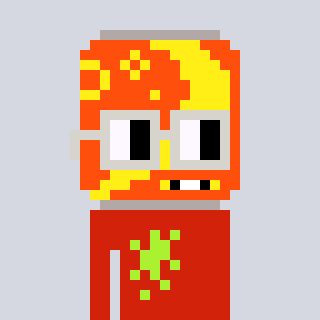
a pixel art character with square light gray glasses, a pop-shaped head and a red-colored body on a cool background